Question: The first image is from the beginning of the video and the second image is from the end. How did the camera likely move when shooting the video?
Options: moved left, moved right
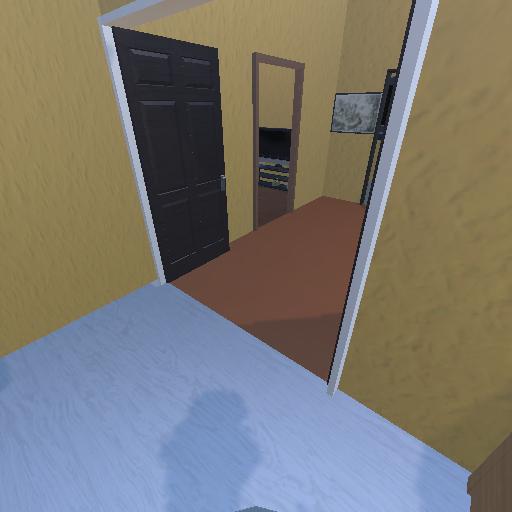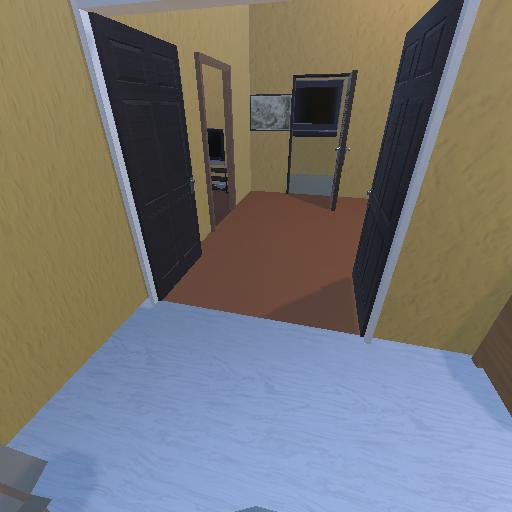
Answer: moved left